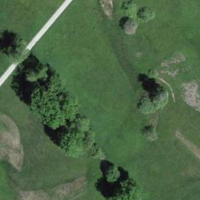
EUNIS habitat code: 23
Species observed at this site:
Corvus corone
Alcedo atthis
Aegithalos caudatus
Spinus spinus
Poecile palustris
Larus michahellis
Cygnus olor
Ardea alba
Erithacus rubecula
Vicia sepium
Cyanistes caeruleus
Sturnus vulgaris
Troglodytes troglodytes
Larus canus
Corvus frugilegus
Passer montanus
Turdus merula
Spatula clypeata
Mareca strepera
Hirundo rustica
Mergus merganser
Milvus milvus
Milvus migrans
Motacilla alba
Certhia brachydactyla
Tachybaptus ruficollis
Podiceps cristatus
Fulica atra
Anas crecca
Podiceps auritus
Podiceps nigricollis
Prunella modularis
Buteo buteo
Gallinago gallinago
Gymnadenia conopsea
Chroicocephalus ridibundus
Phylloscopus collybita
Gallinula chloropus
Pica pica
Spilostethus saxatilis
Falco tinnunculus
Picus viridis
Anas platyrhynchos
Aythya ferina
Streptopelia decaocto
Aythya fuligula
Fringilla coelebs
Coloeus monedula
Carduelis carduelis
Columba palumbus
Filipendula ulmaria
Phalacrocorax carbo
Dryobates minor
Prunus padus
Parus major
Gryllus campestris
Anser anser
Ciconia nigra
Anacamptis morio
Ciconia ciconia